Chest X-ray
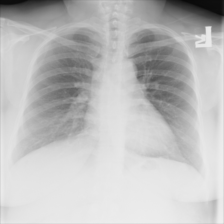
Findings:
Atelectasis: negative
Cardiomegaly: negative
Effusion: negative
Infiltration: negative
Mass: negative
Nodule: negative
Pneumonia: negative
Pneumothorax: negative
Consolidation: negative
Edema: negative
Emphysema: negative
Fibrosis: negative
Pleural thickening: negative
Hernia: negative